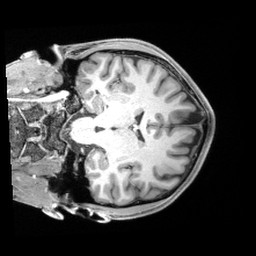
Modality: T1w
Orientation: coronal
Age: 21
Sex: male
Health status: healthy
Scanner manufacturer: siemens
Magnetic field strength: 3 T
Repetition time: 2.4 s
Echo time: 0.00194 s